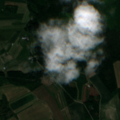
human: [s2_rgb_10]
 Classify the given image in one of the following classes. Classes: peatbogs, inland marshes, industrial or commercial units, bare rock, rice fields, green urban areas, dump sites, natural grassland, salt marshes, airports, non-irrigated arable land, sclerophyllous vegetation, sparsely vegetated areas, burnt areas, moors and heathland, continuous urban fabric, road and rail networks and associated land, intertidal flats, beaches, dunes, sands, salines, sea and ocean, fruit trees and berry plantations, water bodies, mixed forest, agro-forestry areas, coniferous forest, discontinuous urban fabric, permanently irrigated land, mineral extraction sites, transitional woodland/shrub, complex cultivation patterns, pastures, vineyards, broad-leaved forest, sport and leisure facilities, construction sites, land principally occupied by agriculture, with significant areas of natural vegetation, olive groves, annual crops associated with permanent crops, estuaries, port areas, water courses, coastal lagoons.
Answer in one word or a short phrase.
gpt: non-irrigated arable land, land principally occupied by agriculture, with significant areas of natural vegetation, mixed forest, inland marshes